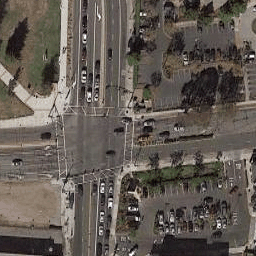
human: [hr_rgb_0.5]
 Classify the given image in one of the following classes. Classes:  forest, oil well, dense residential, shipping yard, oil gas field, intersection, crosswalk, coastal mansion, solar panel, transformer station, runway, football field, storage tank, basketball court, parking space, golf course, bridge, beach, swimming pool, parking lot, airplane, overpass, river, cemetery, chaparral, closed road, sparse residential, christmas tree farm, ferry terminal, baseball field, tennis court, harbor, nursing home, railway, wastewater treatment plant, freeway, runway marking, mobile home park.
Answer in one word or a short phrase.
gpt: intersection